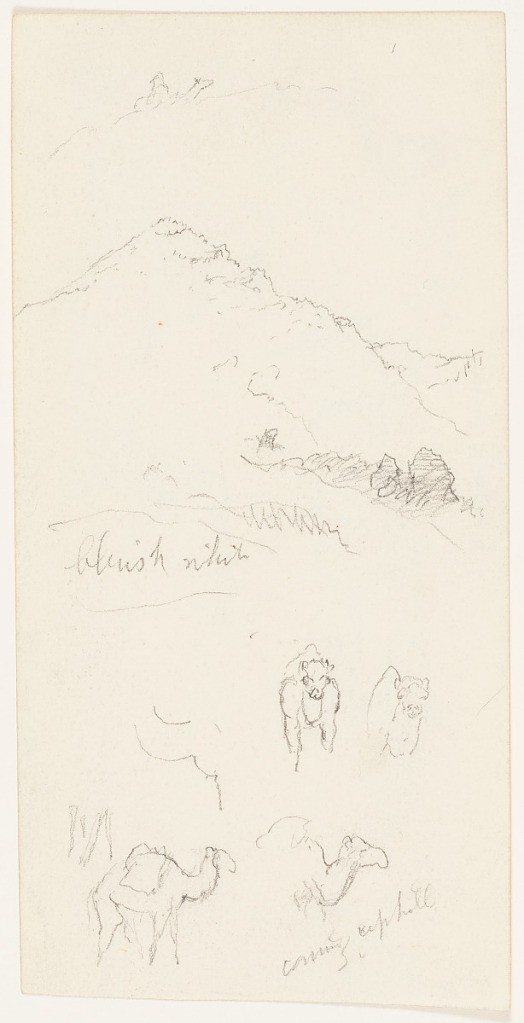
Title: Sketches of Desert Mountain and Camels, Palestine (Israel)
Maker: Frederic Edwin Church, American, 1826–1900
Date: February or March 1868
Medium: Graphite on white wove paper; verso: graphite
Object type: Drawing
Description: Landscape and figure sketches showing views of a desert mountain and camels in the deserts of present-day Israel, en route to Petra. At upper center, a rocky, triangular, and extremely rugged mountain is loosely sketched, while along the upper margin, a camel and rider are faintly shown climbing a ridge. In the lower portion, four sketches of camels--two frontal, two in right profile--are included, showing the animals climbing a hill.

Verso: Landscape sketch showing a view of a rugged canyon wall in the deserts of present-day Israel, possibly those of the El Yemen Valley. Stretching across the composition in the middle distance, the rock wall of a canyon is stretch with bands of rock strata and has several rugged pinnacles along its rim, which loom over the viewer.